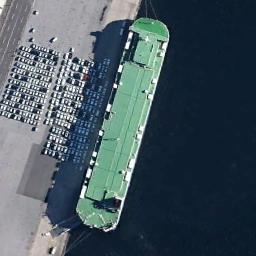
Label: ship